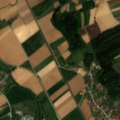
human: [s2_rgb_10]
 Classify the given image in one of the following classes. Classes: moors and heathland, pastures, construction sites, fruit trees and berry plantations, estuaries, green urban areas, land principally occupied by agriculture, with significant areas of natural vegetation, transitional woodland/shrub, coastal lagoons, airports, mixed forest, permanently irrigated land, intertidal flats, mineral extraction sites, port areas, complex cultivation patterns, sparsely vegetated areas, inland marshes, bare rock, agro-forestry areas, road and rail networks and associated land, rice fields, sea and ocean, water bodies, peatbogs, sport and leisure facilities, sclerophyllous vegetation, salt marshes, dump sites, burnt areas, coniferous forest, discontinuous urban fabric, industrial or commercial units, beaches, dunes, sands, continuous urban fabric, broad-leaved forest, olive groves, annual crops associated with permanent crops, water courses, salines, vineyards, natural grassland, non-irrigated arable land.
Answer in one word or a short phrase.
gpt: discontinuous urban fabric, non-irrigated arable land, complex cultivation patterns, mixed forest